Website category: university
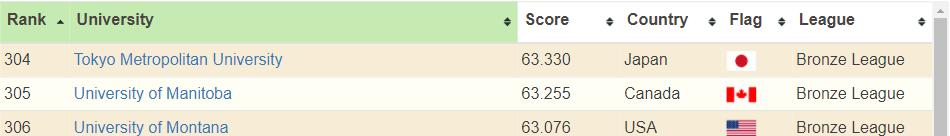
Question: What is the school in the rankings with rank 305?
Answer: University of Manitoba

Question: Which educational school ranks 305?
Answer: University of Manitoba

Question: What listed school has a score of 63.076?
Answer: University of Montana

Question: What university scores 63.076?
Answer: University of Montana

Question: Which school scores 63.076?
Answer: University of Montana

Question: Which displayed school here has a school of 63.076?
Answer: University of Montana

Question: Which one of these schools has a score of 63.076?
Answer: University of Montana

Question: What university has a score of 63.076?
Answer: University of Montana

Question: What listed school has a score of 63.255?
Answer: University of Manitoba

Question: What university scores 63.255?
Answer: University of Manitoba

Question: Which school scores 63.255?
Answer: University of Manitoba

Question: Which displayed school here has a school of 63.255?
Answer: University of Manitoba

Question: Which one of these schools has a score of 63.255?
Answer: University of Manitoba

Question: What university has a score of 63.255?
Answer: University of Manitoba

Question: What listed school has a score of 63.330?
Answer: Tokyo Metropolitan University

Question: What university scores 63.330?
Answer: Tokyo Metropolitan University

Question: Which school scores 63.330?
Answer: Tokyo Metropolitan University

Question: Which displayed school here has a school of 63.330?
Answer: Tokyo Metropolitan University

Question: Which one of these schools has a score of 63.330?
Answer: Tokyo Metropolitan University

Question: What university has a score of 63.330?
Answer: Tokyo Metropolitan University

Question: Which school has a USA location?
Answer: University of Montana

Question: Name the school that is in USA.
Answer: University of Montana

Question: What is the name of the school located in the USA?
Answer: University of Montana

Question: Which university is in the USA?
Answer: University of Montana

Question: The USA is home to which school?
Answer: University of Montana

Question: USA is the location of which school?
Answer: University of Montana

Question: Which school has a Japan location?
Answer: Tokyo Metropolitan University

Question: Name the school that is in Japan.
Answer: Tokyo Metropolitan University

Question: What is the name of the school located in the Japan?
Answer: Tokyo Metropolitan University

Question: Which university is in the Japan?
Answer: Tokyo Metropolitan University

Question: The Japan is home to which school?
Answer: Tokyo Metropolitan University

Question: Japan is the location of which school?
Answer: Tokyo Metropolitan University

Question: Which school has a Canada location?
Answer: University of Manitoba

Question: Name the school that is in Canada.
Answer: University of Manitoba

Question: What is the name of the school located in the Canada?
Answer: University of Manitoba

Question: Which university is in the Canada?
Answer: University of Manitoba

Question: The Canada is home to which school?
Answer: University of Manitoba

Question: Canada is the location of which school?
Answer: University of Manitoba